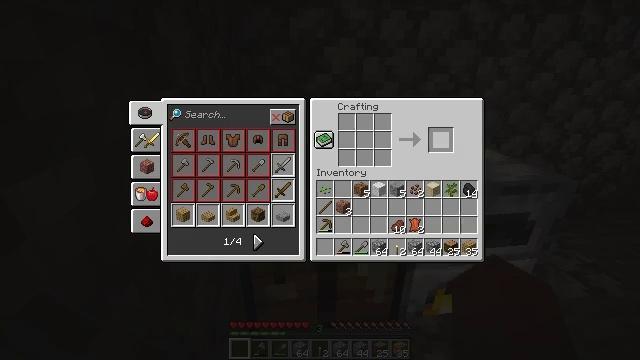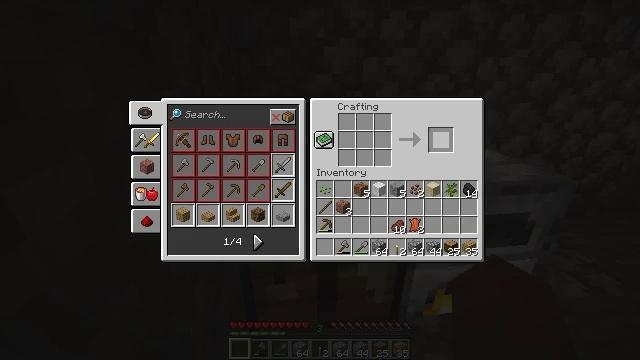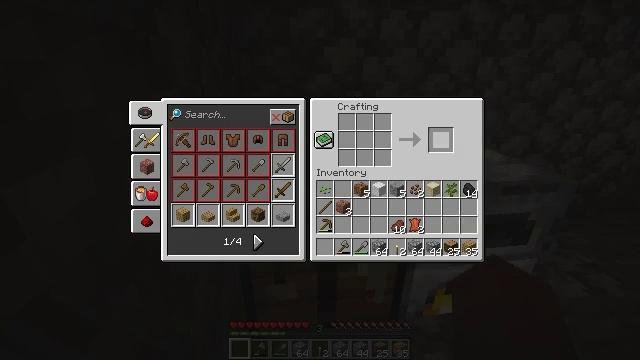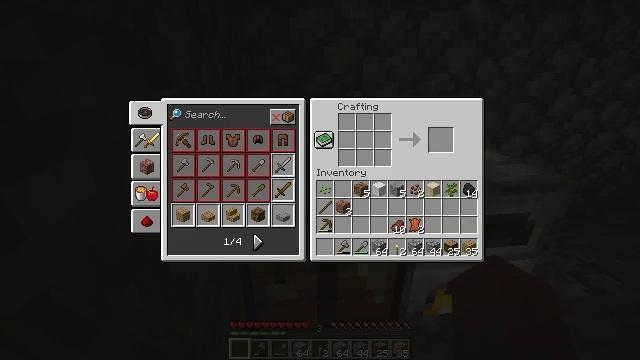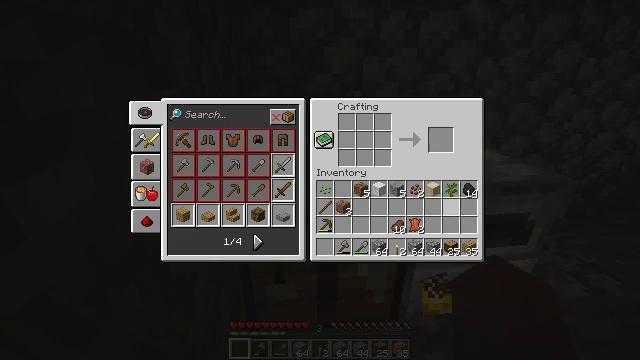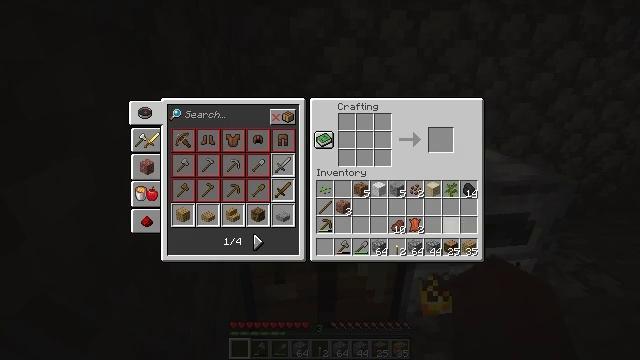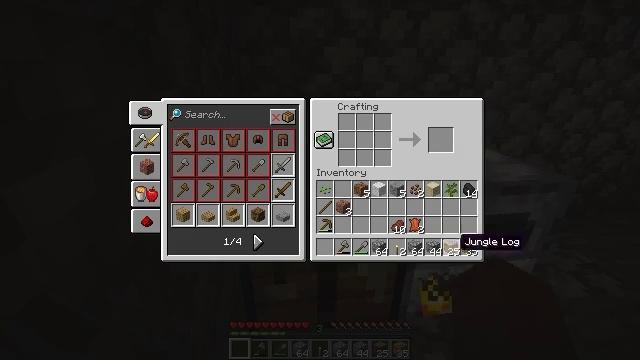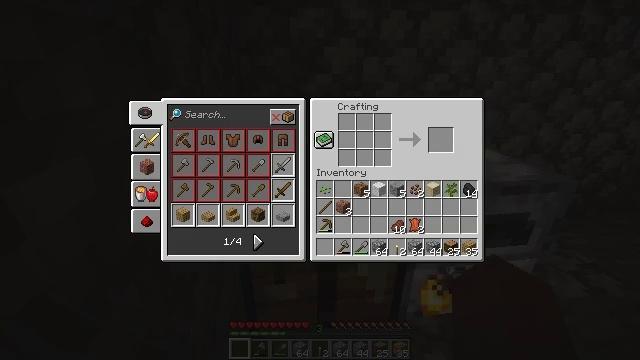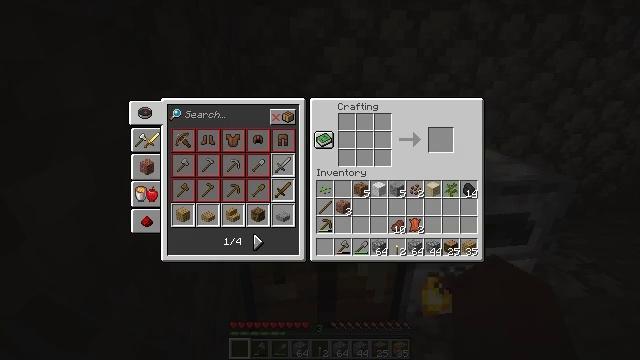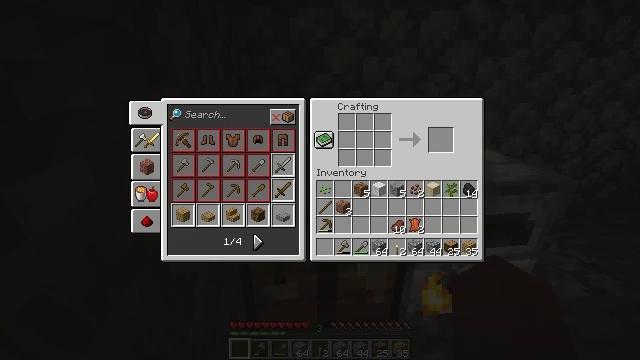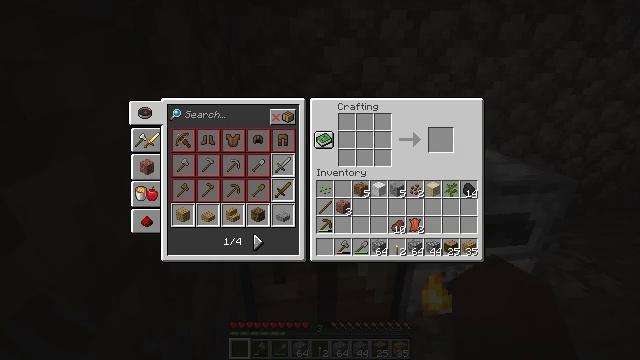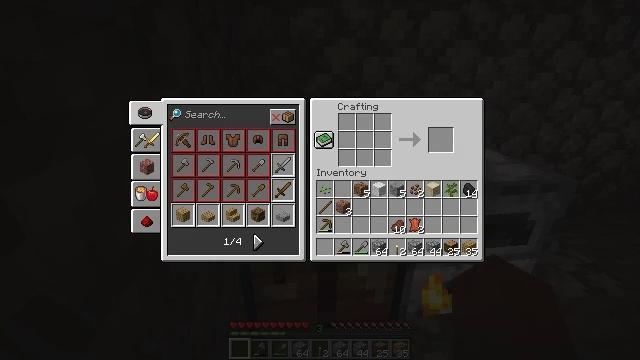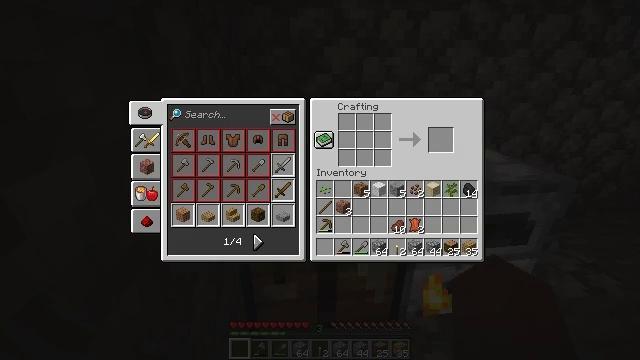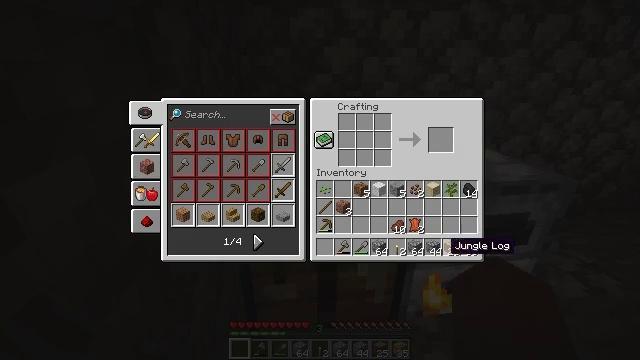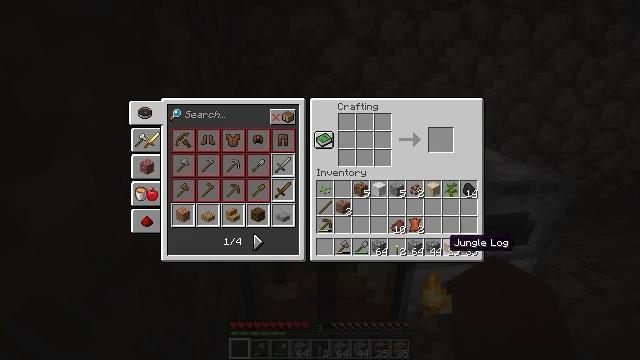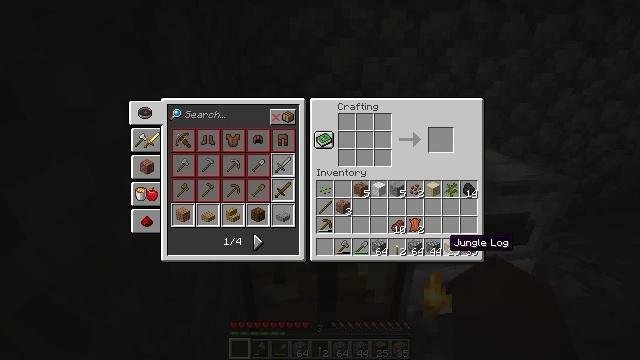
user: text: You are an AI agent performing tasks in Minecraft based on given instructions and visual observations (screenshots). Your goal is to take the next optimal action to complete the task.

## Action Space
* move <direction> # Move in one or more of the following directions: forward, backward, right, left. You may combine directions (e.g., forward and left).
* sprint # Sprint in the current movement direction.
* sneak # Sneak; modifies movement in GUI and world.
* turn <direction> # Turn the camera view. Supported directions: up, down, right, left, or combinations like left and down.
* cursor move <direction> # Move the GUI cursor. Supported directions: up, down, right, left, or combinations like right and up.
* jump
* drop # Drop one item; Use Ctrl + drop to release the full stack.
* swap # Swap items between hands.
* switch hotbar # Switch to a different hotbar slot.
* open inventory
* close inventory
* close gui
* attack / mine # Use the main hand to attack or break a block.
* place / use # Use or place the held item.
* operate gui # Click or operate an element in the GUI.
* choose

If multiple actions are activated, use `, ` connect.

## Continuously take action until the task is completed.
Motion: motion action
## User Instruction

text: Get jungle planks from jungle logs in inventory.
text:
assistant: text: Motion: open gui
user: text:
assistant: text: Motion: no_op
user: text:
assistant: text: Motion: cursor move down
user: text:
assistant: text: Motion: cursor move down
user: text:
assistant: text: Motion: cursor move down
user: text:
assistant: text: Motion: cursor move down
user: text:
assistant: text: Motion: cursor move down
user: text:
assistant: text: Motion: no_op
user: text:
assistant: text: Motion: no_op
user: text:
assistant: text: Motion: no_op
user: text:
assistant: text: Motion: no_op
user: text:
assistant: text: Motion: cursor move up
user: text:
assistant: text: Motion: no_op
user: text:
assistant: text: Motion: no_op
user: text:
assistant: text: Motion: no_op
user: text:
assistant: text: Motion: cursor move right
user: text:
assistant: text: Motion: cursor move right
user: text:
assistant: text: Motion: cursor move right
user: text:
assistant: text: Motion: no_op
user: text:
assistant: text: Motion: no_op
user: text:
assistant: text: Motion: no_op
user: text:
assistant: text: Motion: no_op
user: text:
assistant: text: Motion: no_op
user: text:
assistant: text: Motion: no_op
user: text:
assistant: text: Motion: no_op
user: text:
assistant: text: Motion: no_op
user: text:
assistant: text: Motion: no_op
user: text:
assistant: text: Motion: no_op
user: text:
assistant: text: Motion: no_op
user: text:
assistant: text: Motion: no_op